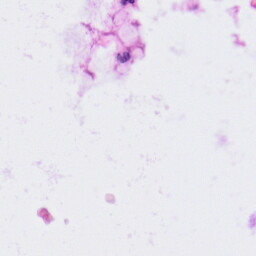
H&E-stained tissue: Colon